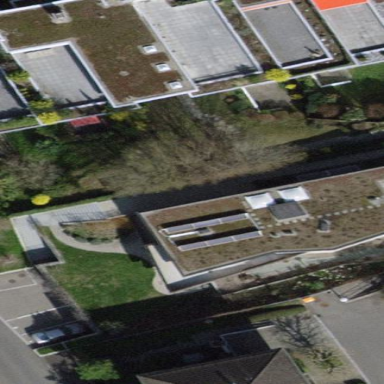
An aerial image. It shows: Building with apartments and flat roof.